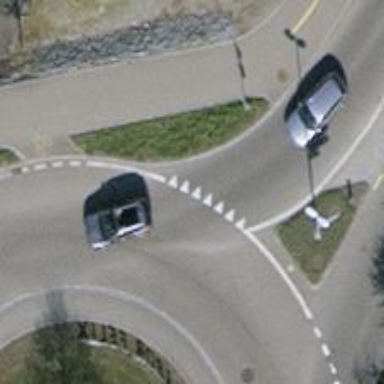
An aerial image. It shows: Road with "give way" sign.